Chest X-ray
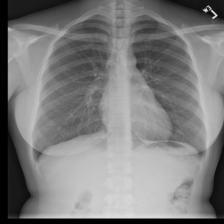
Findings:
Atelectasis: negative
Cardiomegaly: negative
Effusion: negative
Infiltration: negative
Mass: negative
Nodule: negative
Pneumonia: negative
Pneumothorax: negative
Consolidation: negative
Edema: negative
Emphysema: negative
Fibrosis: negative
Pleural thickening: negative
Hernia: negative